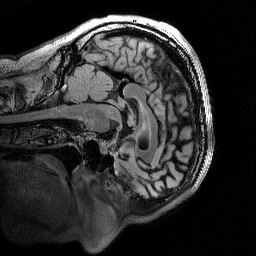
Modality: T2w
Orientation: sagittal
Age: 53
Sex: male
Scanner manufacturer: siemens
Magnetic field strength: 3 T
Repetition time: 5 s
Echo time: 0.386 s